Question: Xcode 6.2 beta version does not the list of iOS Devices. It only shows the iOS Device.
Any help will be appreciated
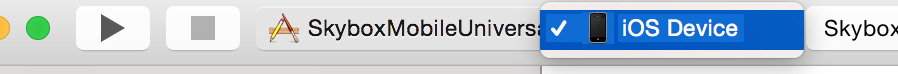
Answer: Go to 'Window->Devices'. There is a list of Simulators on the left.
If that list has some simulators, but they aren't showing up, click them and then click the Gear icon in the lower-left of the window and select .
If that list doesn't have the simulators you need, click the Plus button in the lower-left. There are a bunch of built-in ones you can choose from a drop down. Or you can create your own custom simulator.
If you're missing them all, I don't know any way to re-add all the defaults. You may just need to add each individually.